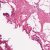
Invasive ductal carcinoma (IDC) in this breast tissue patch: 0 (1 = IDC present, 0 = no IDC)